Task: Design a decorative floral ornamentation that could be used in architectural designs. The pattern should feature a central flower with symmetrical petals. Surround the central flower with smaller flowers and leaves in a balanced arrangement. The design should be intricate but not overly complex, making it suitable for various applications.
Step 1680:
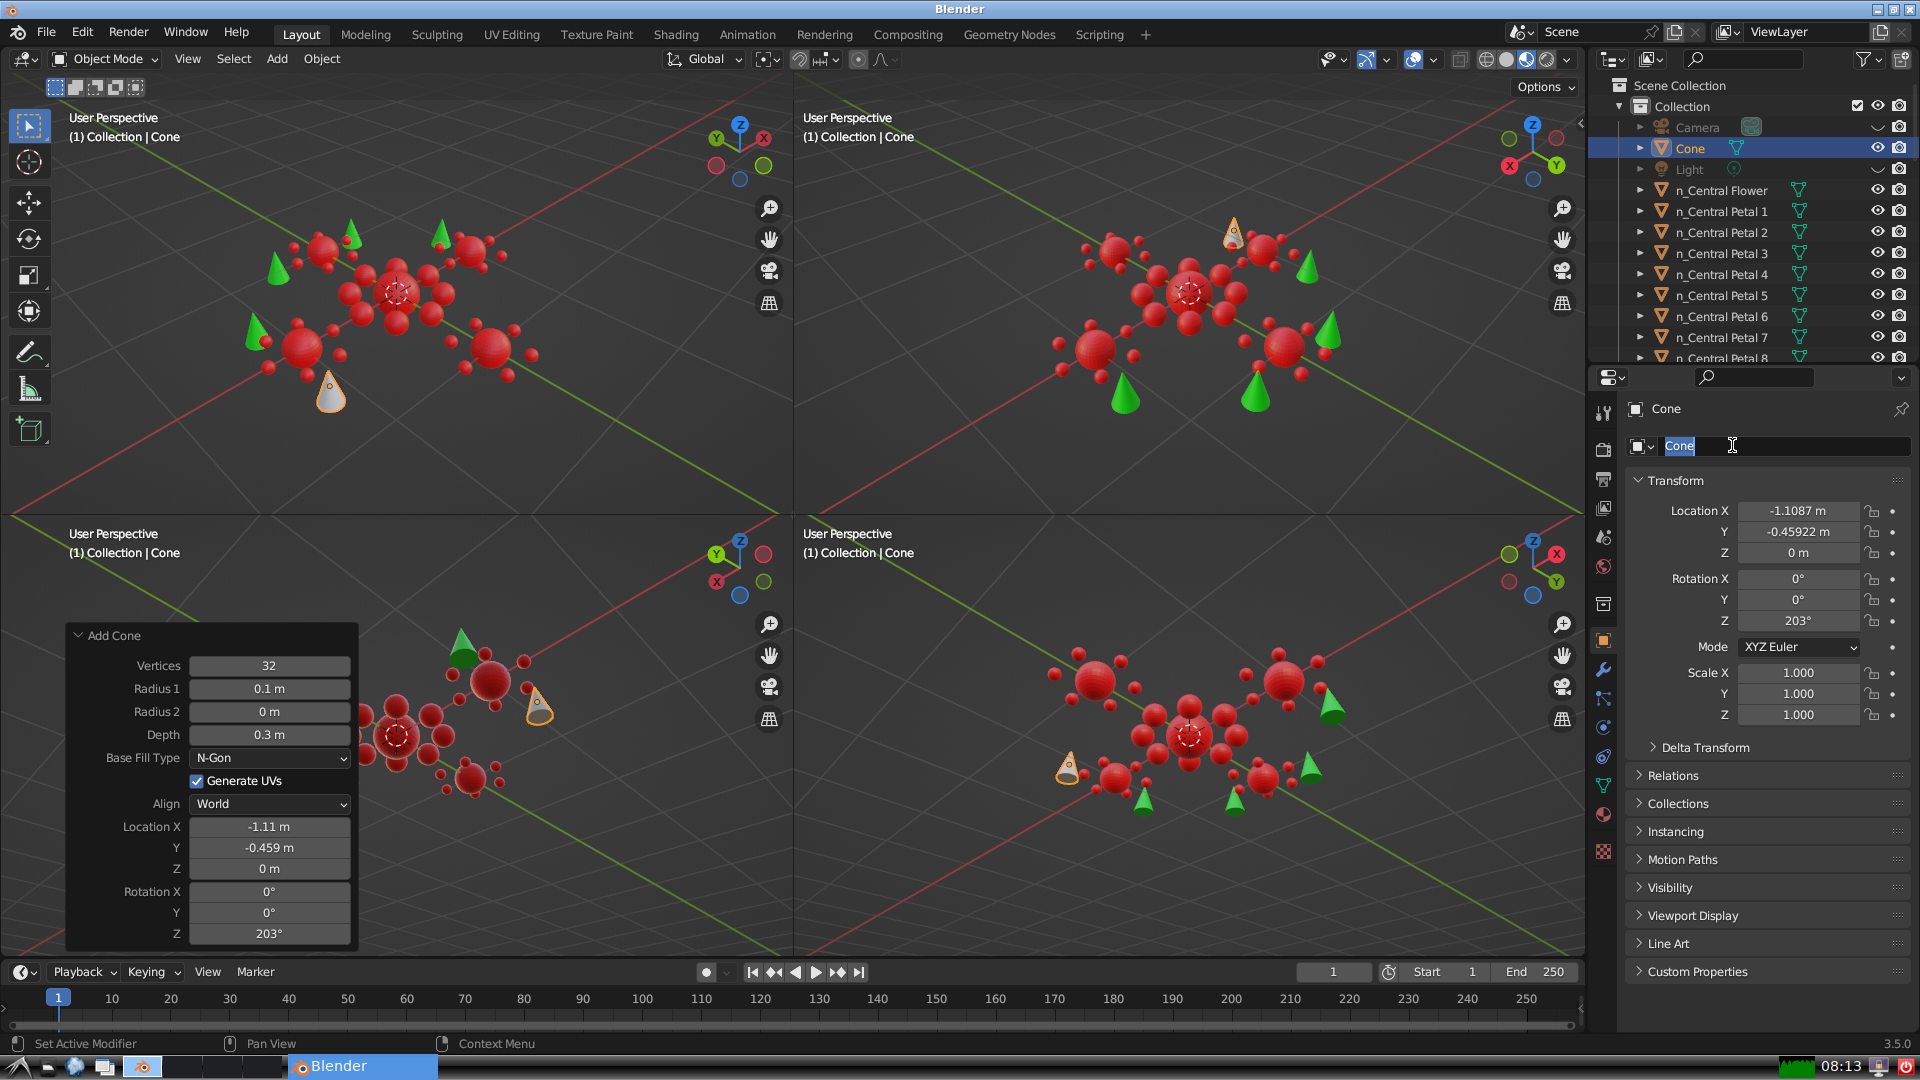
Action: input_text: n_Leaf 5